Question: I have 3 tables like this

I want to sum 'SewingPrice' from 'WorkDetail' table and 'CombinationPrice' from 'Details' table based on 'WorkDate' in 'WorkHeader' table. I'm using this query and it fails (returns 1700 for 'CombinationPrice' and 80400 for 'SewingPrice'). I want to return 1700 for 'CombinationPrice' and 20400 for 'SewingPrice'.
'''
select
SUM(det.CombinationPrice) CombinationPrice,
SUM(wd.SewingPrice) SewingPrice
from
Details det
join
WorkDetail wd on det.WorkDetailId = wd.WorkDetailId
join
WorkHeader wh on wd.WorkHeaderId = wh.WorkHeaderId
where
wh.DateStart = '2013-12-20'
'''
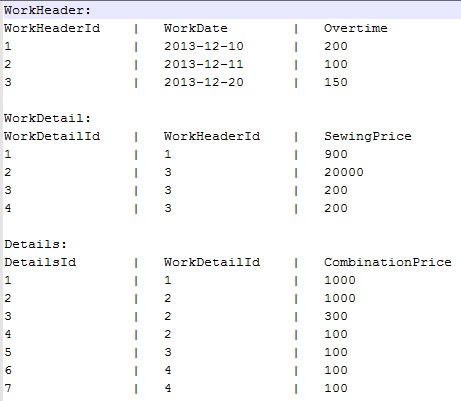
Answer: '''
SELECT * FROM WorkHeader WH
INNER JOIN (SELECT SUM(SewingPrice) SumSew, WorkHeaderID
FROM WorkDetail
GROUP BY WorkHeaderID) Sew ON
WH.WorkHeaderID = Sew.WorkHeaderID
INNER JOIN (SELECT SUM(Det.CombinationPrice) SumCombo, WD.WorkHeaderID
FROM Details Det
INNER JOIN WorkDetail WD on WD.WorkDetailID = Det.WorkDetailID
GROUP BY WorkHeaderID) Combo ON
Combo.WorkHeaderID = WH.WorkHeaderID
WHERE WH.WorkDate = '2013-12-20'
'''